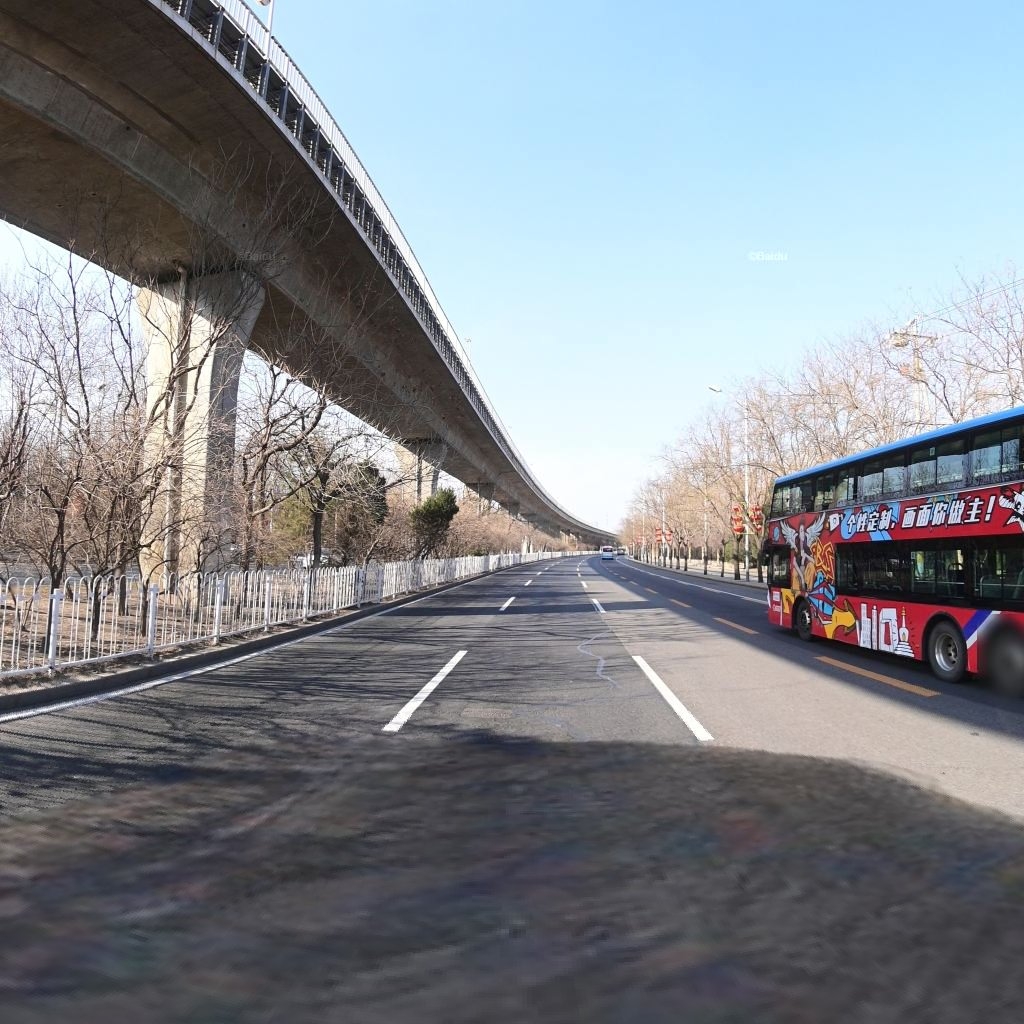
Region: Chaoyang
Road damage annotations: longitudinal patch, longitudinal patch